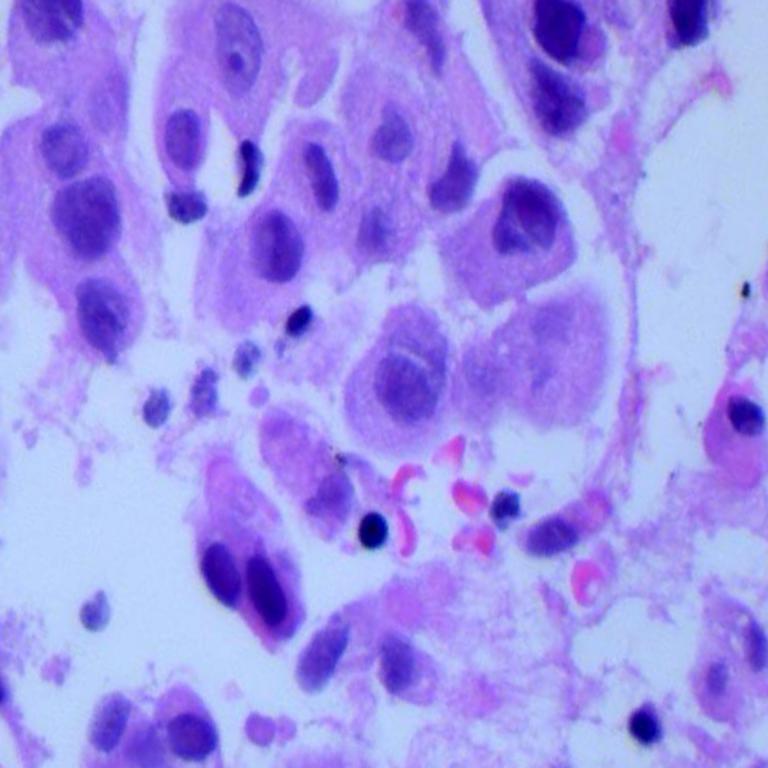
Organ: lung
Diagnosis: adenocarcinomas